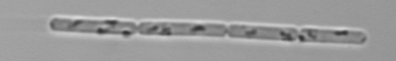
Label: Cerataulina_pelagica